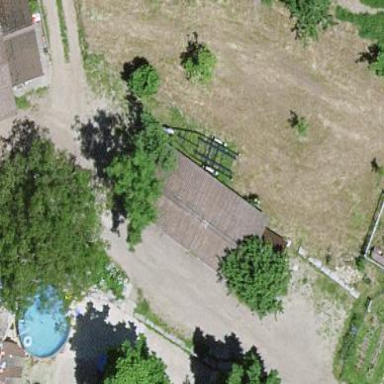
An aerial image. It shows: Rural barn.